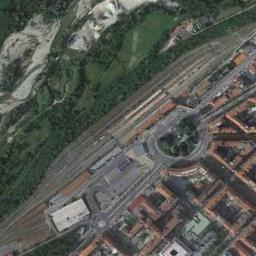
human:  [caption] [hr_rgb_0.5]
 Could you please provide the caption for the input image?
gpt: The railway station is next to some buildings and trees .

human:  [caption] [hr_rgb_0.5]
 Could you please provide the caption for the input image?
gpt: A nice suburban railway station .

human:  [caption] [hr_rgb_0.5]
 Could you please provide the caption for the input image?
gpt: The railway station with some railways is between a residential area and a forest .

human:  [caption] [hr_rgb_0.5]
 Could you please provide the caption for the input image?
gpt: Many rings of rectangular buildings with red roofs are beside the subway station .

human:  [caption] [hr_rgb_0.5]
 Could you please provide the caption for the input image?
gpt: There are some brown buildings and green trees beside the railway station .